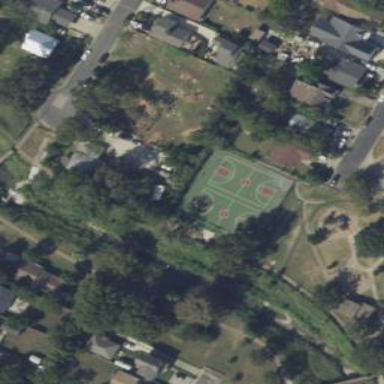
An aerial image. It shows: Basketball court in the leisure land pitch.